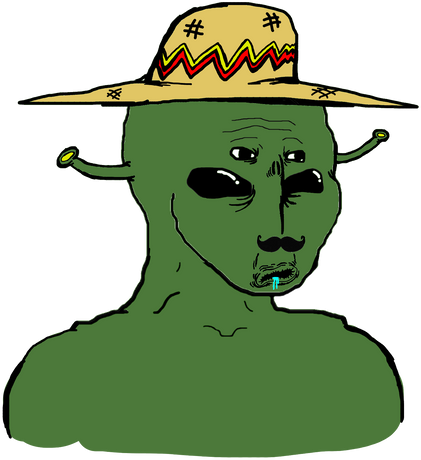
Label: 5_Alien